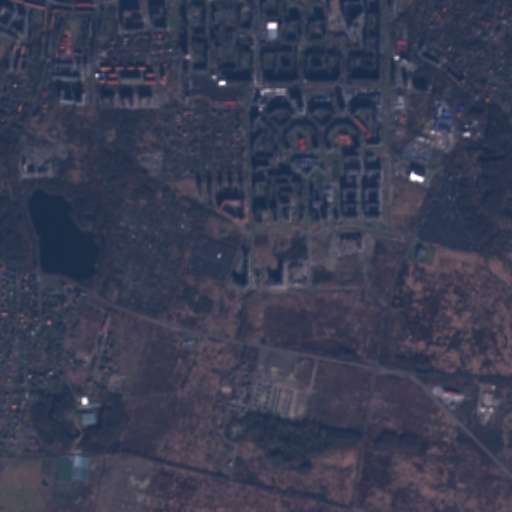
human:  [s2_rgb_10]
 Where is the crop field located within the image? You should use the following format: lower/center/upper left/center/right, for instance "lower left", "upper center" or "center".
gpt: The crop field is located in the lower of the image.
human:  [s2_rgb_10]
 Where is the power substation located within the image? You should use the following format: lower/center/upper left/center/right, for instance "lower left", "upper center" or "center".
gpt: The power substation is located in the upper left of the image.
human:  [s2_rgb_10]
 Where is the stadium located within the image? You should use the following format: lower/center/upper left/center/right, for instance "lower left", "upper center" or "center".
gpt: The stadium is located in the upper center of the image.
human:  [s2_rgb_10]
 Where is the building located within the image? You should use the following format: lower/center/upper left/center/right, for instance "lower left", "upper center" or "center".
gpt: There is no building in the image.